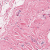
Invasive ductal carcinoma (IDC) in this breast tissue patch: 0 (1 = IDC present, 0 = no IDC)